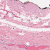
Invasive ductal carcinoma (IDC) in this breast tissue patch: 0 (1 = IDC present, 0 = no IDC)